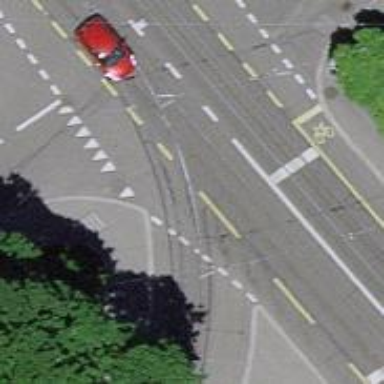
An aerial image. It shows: Tram level crossing on the railway.